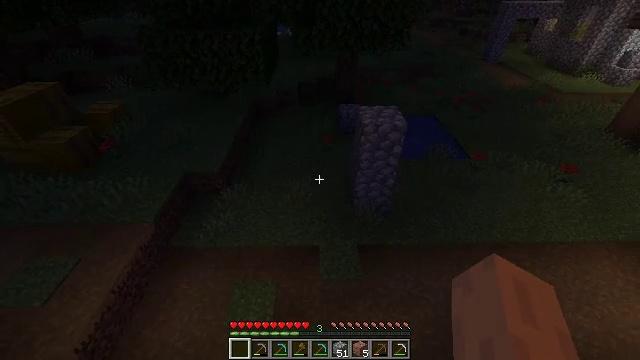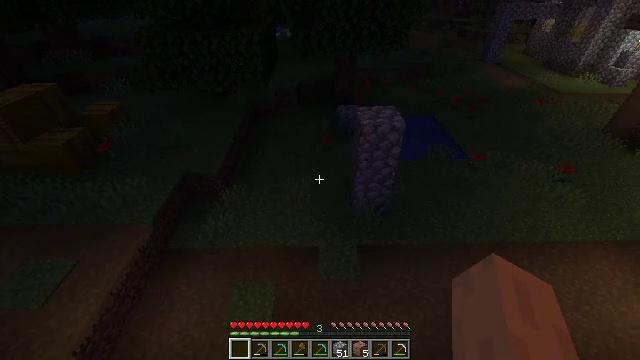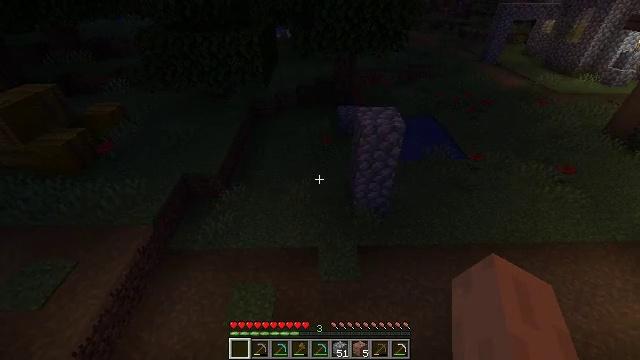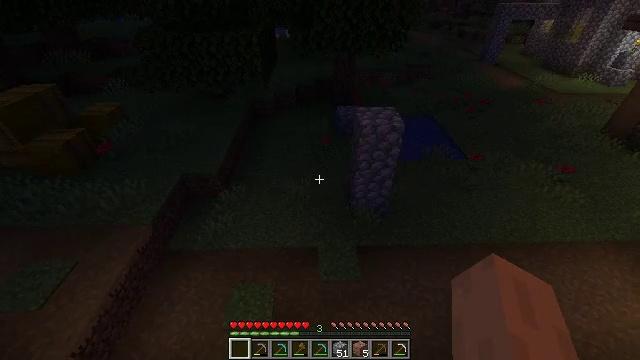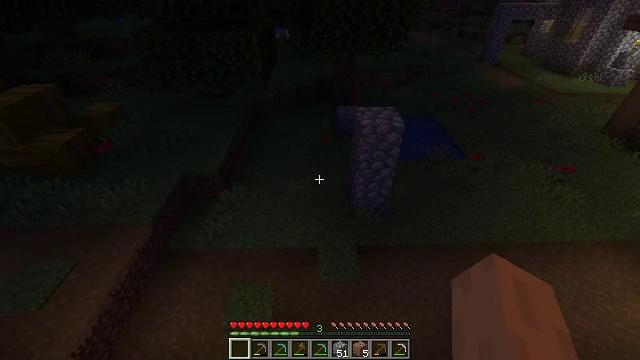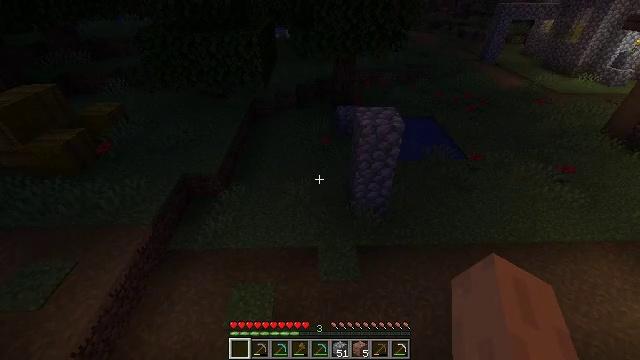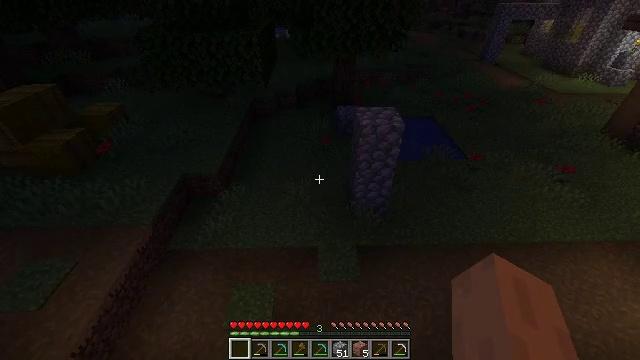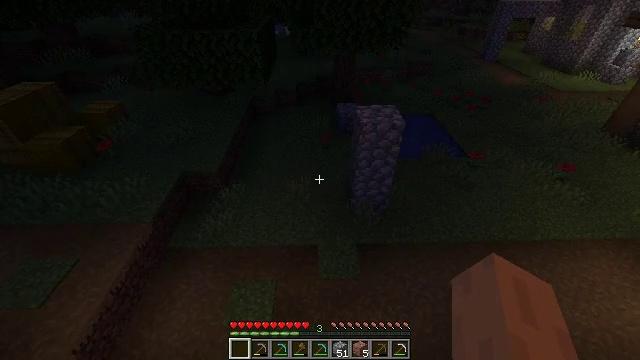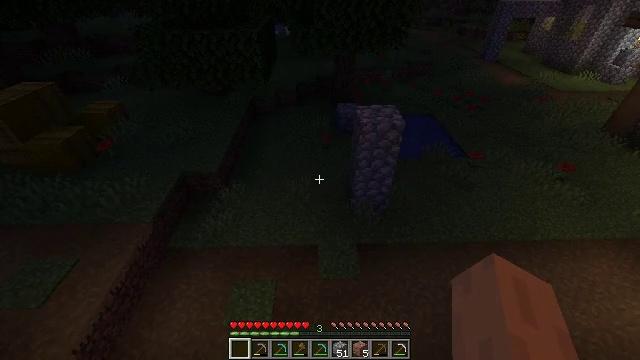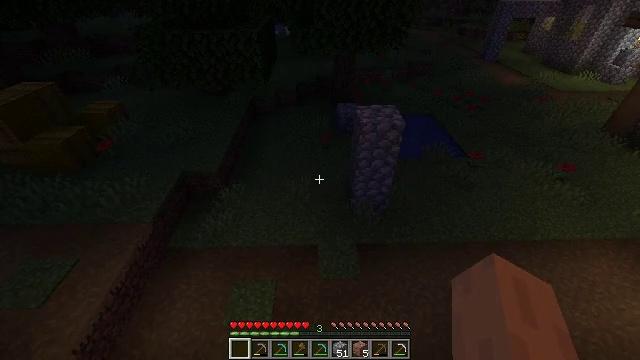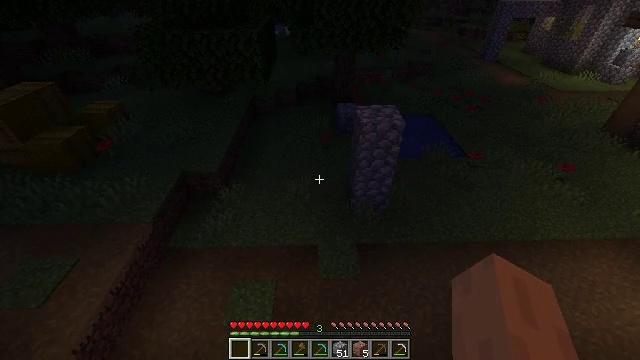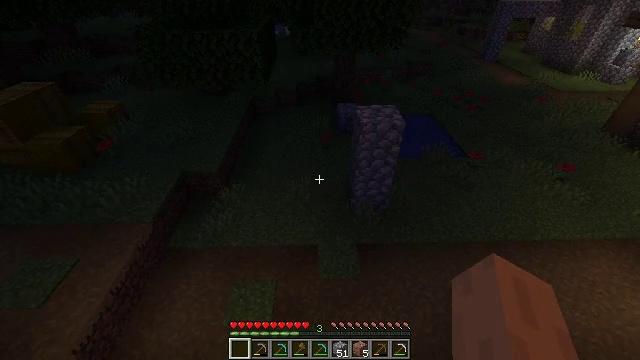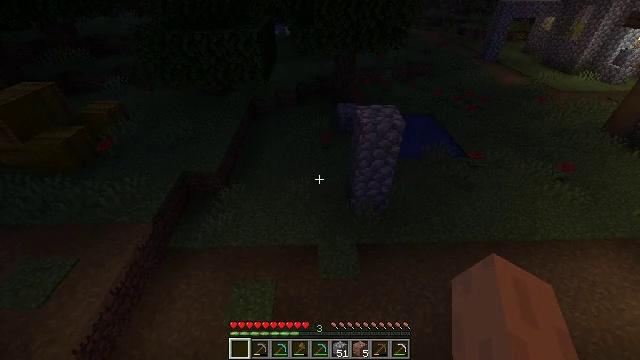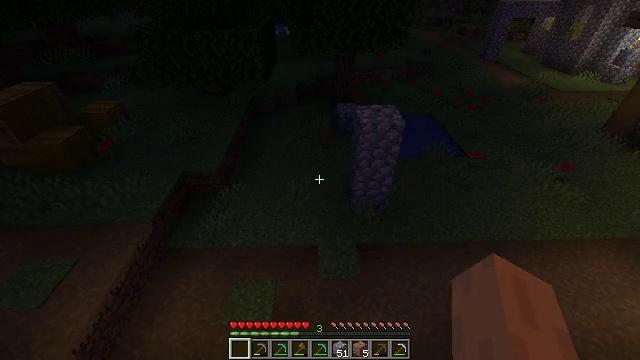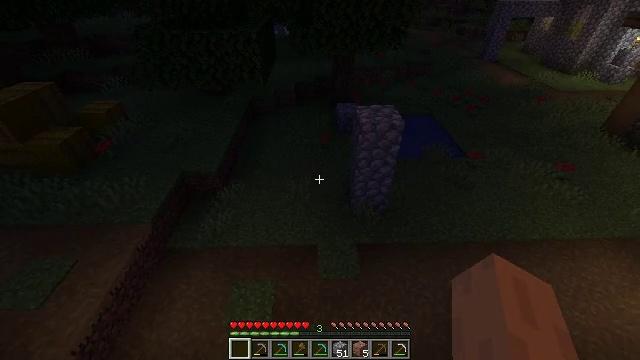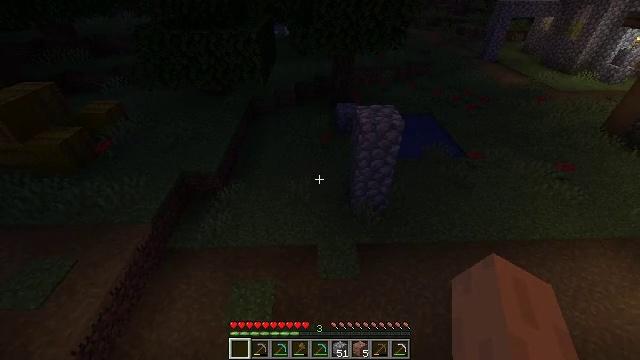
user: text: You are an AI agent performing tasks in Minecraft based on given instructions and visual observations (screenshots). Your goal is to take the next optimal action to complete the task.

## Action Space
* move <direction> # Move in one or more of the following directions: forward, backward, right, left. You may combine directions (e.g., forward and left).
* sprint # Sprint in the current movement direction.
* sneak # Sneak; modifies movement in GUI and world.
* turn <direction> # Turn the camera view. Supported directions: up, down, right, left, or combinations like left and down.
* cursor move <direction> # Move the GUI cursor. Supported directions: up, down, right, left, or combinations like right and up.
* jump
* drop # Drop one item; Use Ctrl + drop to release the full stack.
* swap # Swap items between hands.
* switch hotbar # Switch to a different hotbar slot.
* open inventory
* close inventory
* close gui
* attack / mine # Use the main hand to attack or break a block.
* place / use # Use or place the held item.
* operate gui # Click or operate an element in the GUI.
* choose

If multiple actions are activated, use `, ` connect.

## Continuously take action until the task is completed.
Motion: motion action
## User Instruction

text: Chop the stripped oak wood logs.
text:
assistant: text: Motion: no_op
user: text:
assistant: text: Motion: no_op
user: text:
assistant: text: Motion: no_op
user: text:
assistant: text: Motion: no_op
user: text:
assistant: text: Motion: no_op
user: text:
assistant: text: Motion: no_op
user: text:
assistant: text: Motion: no_op
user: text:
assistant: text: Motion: no_op
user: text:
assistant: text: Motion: no_op
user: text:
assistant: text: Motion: no_op
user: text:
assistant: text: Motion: no_op
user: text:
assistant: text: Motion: no_op
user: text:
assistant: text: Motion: no_op
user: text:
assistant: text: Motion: no_op
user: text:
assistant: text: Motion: no_op
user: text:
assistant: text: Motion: no_op
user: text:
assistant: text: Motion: no_op
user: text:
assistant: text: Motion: turn right
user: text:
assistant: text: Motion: turn right and up
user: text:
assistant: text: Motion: turn right and up
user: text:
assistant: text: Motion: turn right and up
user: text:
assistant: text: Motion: turn right and up
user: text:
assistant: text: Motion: no_op
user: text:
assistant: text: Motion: no_op
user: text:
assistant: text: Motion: no_op
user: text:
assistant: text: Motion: no_op
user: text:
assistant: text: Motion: no_op
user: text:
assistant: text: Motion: no_op
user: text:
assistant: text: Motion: no_op
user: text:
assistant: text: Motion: no_op